Question: I am trying to fetch data from the database. But while loop is executing and displaying data multiple times. Please see the screen shot

'''
<?php
$conn = mysqli_connect("localhost", "root", "","midata");
$sql = "SELECT * FROM campaign_profile ORDER BY id DESC";
?>
<div class="modal-body">
<form>
<?php
$result = mysqli_query($conn,$sql);
while($row = mysqli_fetch_array($result))
{
$name= $row['campaign_name'];
$issues= $row['issue_name'];
$ename= $row['unused_elements'];
$uquantity= $row['unused_number'];
$descript= $row['experience']; ?>
<div class="form-group">
<label for="recipient-name" class="control-label">Campaign Name:</label>
<input type="text" class="form-control c-square" id="recipient-name" value="<?php echo $row['campaign_name'];?>">
</div>
<div class="form-group">
<label for="recipient-name" class="control-label">Issues:</label>
<input type="text" class="form-control c-square" id="recipient-name" value="<?php echo $row['issue_name'];?>">
</div>
<div class="row col-md-12">
<div class="form-group col-md-6">
<label for="recipient-name" class="control-label">Element Name:</label>
<input type="text" class="form-control c-square" id="recipient-name" class="col-md-6" value="<?php echo $row['unused_elements'];?>">
</div>
<div class="form-group col-md-6">
<label for="recipient-name" class="control-label">Unused Quantity:</label>
<input type="text" class="form-control c-square" id="recipient-name" class="col-md-6" value="<?php echo $row['unused_number'];?>">
</div>
</div>
<div class="form-group">
<label for="message-text" class="control-label">Description:</label>
<textarea class="form-control c-square" id="message-text" value="<?php echo $row['experience'];?>"></textarea>
</div>
<?php } ?>
</form>
</div>
'''
I don't understand why this is happening. Do let me know what needs to be done
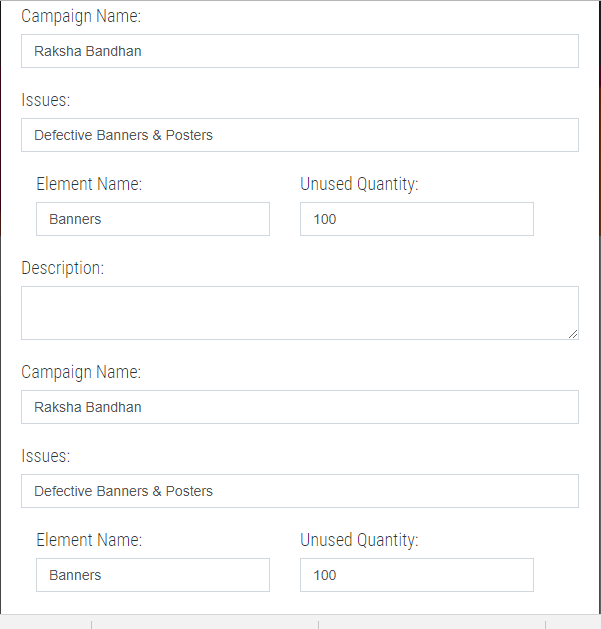
Answer: May be your table has more rows then you are expecting.
limit your query using this.
'''
$sql = "SELECT * FROM campaign_profile ORDER BY id DESC limit 1";
'''
or try to fetch data using id or primary key.
or change your code with given below.
'''
<?php
$conn = mysqli_connect("localhost", "root", "","midata");
$sql = "SELECT * FROM campaign_profile ORDER BY id DESC";
?>
<div class="modal-body">
<form>
<?php
$name= "";
$issues= "";
$ename= "";
$uquantity= "";
$descript= "";
$result = mysqli_query($conn,$sql);
while($row = mysqli_fetch_array($result))
{
$name= $row['campaign_name'];
$issues= $row['issue_name'];
$ename= $row['unused_elements'];
$uquantity= $row['unused_number'];
$descript= $row['experience'];
} ?>
<div class="form-group">
<label for="recipient-name" class="control-label">Campaign Name:</label>
<input type="text" class="form-control c-square" id="recipient-name" value="<?php echo $row['campaign_name'];?>">
</div>
<div class="form-group">
<label for="recipient-name" class="control-label">Issues:</label>
<input type="text" class="form-control c-square" id="recipient-name" value="<?php echo $row['issue_name'];?>">
</div>
<div class="row col-md-12">
<div class="form-group col-md-6">
<label for="recipient-name" class="control-label">Element Name:</label>
<input type="text" class="form-control c-square" id="recipient-name" class="col-md-6" value="<?php echo $row['unused_elements'];?>">
</div>
<div class="form-group col-md-6">
<label for="recipient-name" class="control-label">Unused Quantity:</label>
<input type="text" class="form-control c-square" id="recipient-name" class="col-md-6" value="<?php echo $row['unused_number'];?>">
</div>
</div>
<div class="form-group">
<label for="message-text" class="control-label">Description:</label>
<textarea class="form-control c-square" id="message-text" value="<?php echo $row['experience'];?>"></textarea>
</div>
</form>
</div>
'''